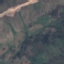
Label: HerbaceousVegetation